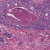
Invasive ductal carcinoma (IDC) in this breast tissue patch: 0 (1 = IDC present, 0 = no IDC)